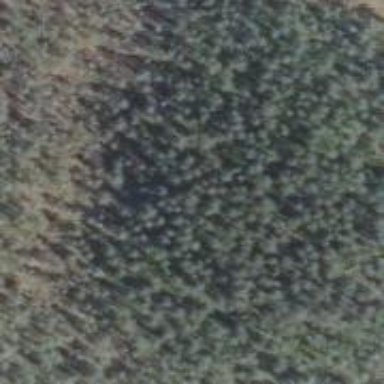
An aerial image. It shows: Woodland consisting mainly of needle-leaved trees.